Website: apple
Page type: billing-address
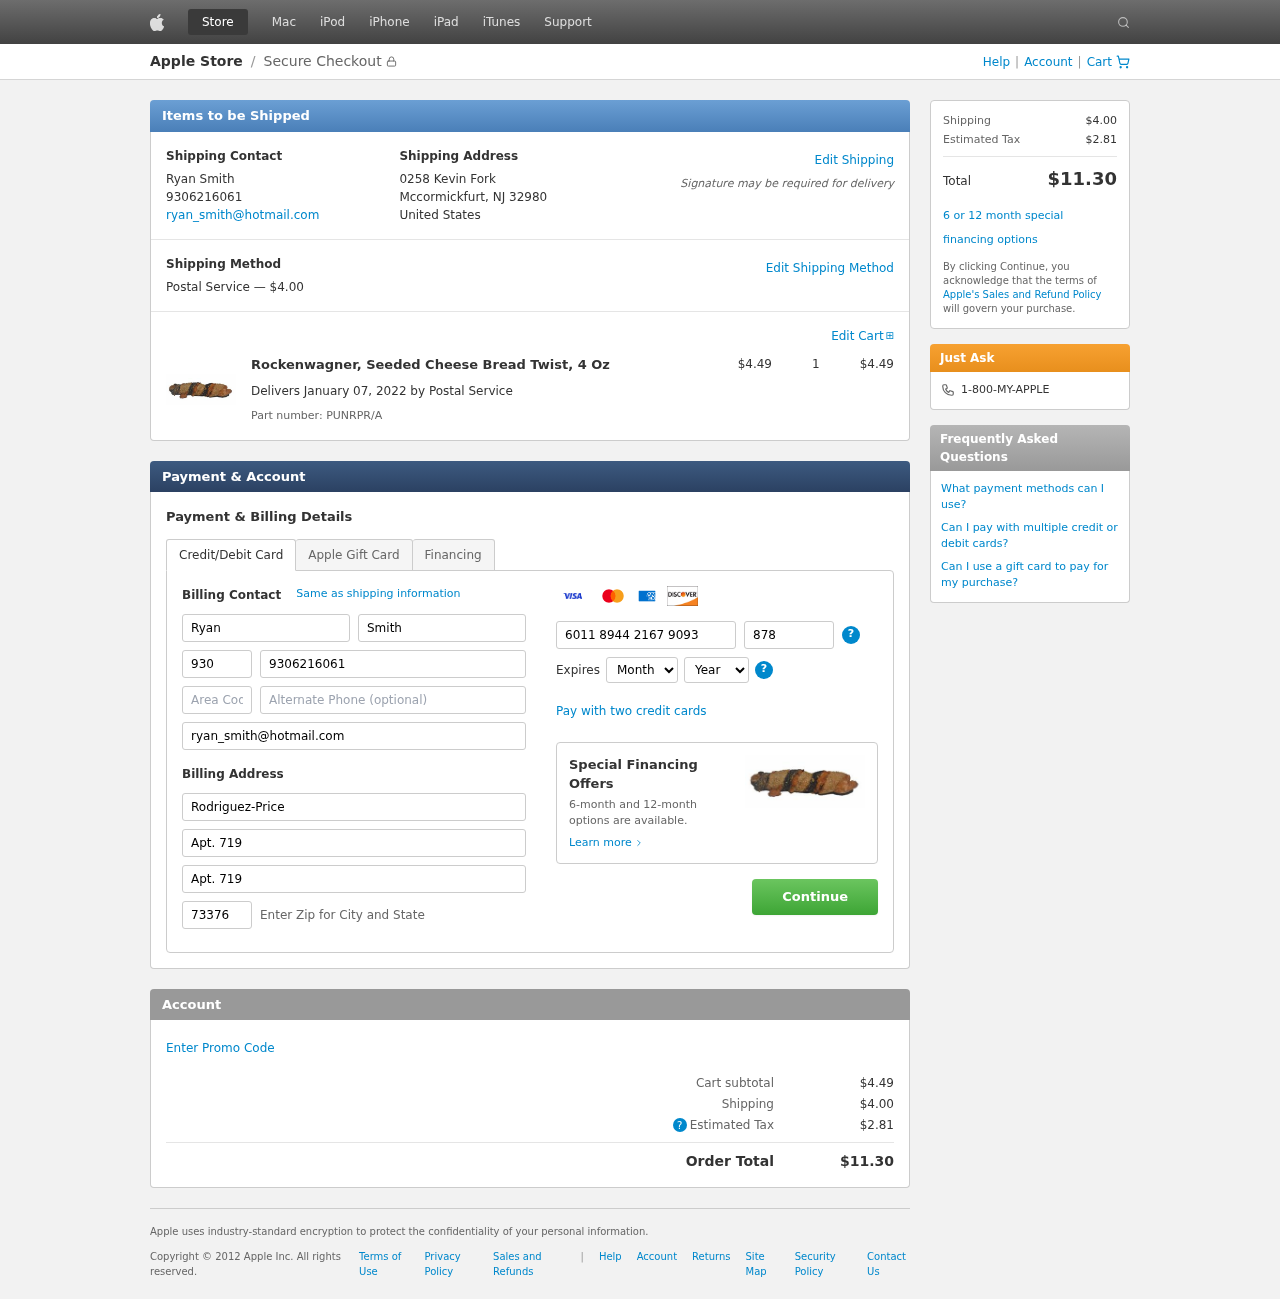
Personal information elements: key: PII_CARD_CVV
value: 878
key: PII_CARD_EXPIRY_MONTH
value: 04
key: PII_CARD_EXPIRY_YEAR
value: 30
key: PII_CARD_NUMBER
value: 6011 8944 2167 9093
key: PII_CITY_STATE_ZIP
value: Mccormickfurt, NJ 32980
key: PII_COMPANY
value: Rodriguez-Price
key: PII_COUNTRY
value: United States
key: PII_EMAIL
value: ryan_smith@hotmail.com
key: PII_FIRSTNAME
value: Ryan
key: PII_FULLNAME
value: Ryan Smith
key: PII_LASTNAME
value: Smith
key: PII_PHONE
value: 9306216061
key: PII_PHONE_AREA
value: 930
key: PII_POSTCODE2
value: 73376
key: PII_STREET
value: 0258 Kevin Fork
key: PII_STREET2
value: Apt. 719
Product elements: key: PRODUCT1_NAME
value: Rockenwagner, Seeded Cheese Bread Twist, 4 Oz
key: PRODUCT1_PRICE
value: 4.49
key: PRODUCT1_QUANTITY
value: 1
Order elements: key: ORDER_SHIPPING_COST
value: $4.00
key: ORDER_SUBTOTAL
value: $4.49
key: ORDER_DELIVERY_DATE
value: January 07, 2022
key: ORDER_PART_NUMBER
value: PUNRPR/A
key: ORDER_TAX
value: $2.81
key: ORDER_TOTAL
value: $11.30